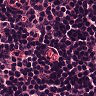
Metastatic tissue present: no